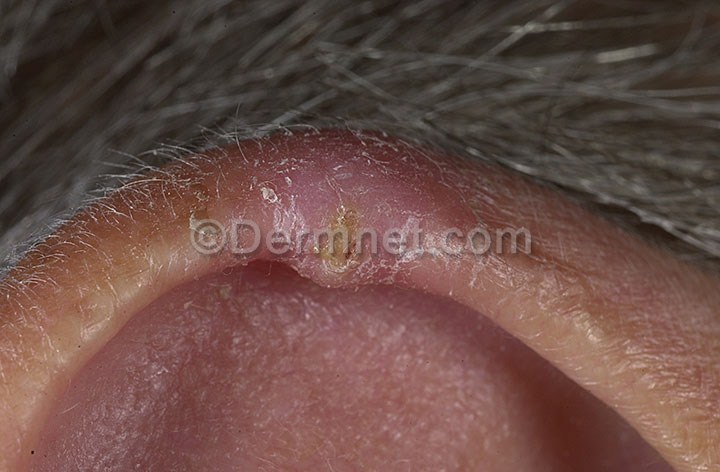
Disease: Seborrheic Keratoses and other Benign Tumors